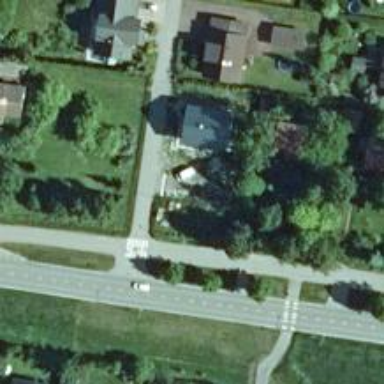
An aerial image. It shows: Road with "give way" sign.